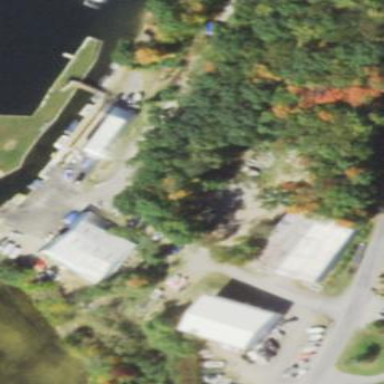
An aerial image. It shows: Boat storage area.